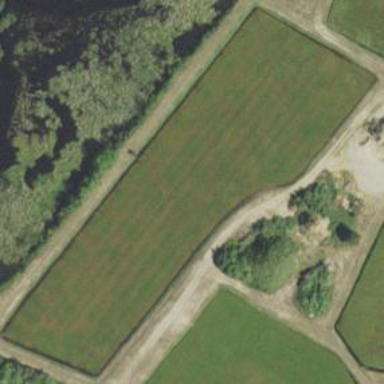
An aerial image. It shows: Farmland with wetland area and cranberries crop growing.